Field crop: tomato
Growth stage: 1
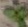
Species: solanum